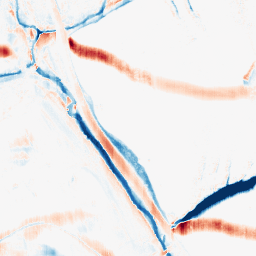
Category: morphological
Decomposition family: morphological_rect
Decomposition parameters: operation: average
width: 5
height: 20
Upsampling method: bicubic
Upsampling parameters: scale: 8
Upsampling scale: 8